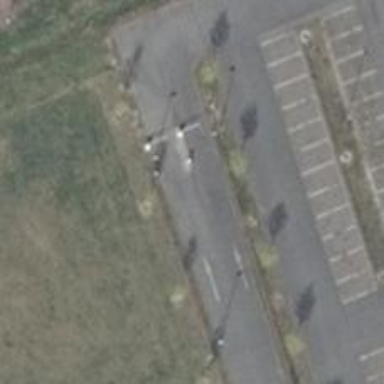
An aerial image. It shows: Asphalt parking aisle along service road.